Aerial crown-view tile of a tropical tree (Barro Colorado Island, Panama), acquired 20240716:
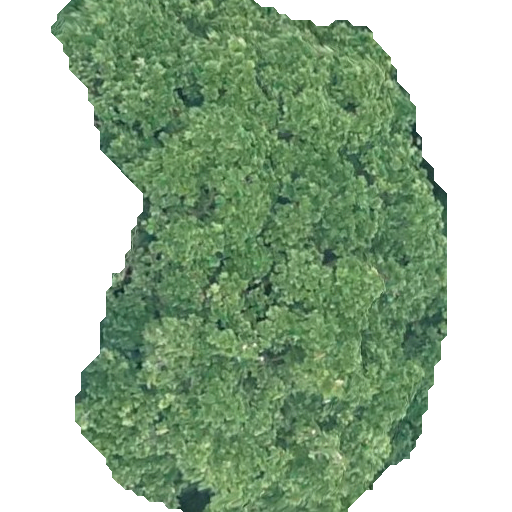
Species: Anacardium excelsum
GBIF accepted scientific name: Anacardium excelsum
Crown area: 257.051 m²